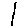
Label: line